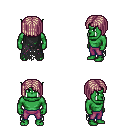
a pixel art fantasy rpg character, male body template, orc, green skin, black tattered cape, magenta pants, white blonde pageboy hairstyle, four views (front, back, left, right), 2x2 character sprite sheet, small pixel art, hard edges, no anti-aliasing